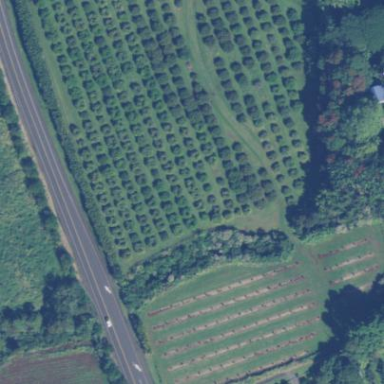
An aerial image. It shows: Orchard.